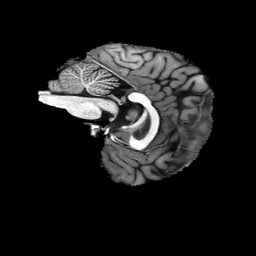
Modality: T1w
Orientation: sagittal
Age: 30
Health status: healthy
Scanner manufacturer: philips
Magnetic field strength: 3 T
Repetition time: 0.007833 s
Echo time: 0.003598 s